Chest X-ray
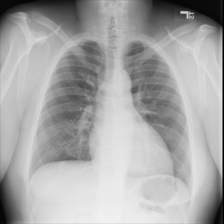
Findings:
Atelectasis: negative
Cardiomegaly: positive
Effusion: negative
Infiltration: negative
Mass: negative
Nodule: negative
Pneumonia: negative
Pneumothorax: negative
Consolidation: negative
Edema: negative
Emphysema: negative
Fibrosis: negative
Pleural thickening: negative
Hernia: negative